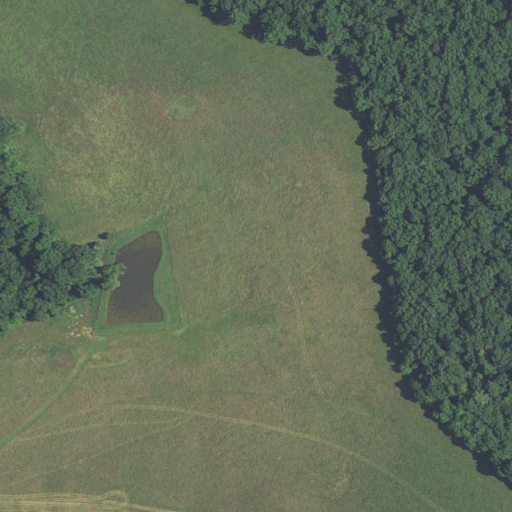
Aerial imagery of ridge(s) in Indiana named Byrd Ridge containing pasture and deciduous forest